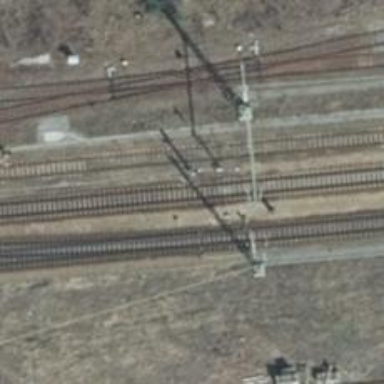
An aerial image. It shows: Railway signal.